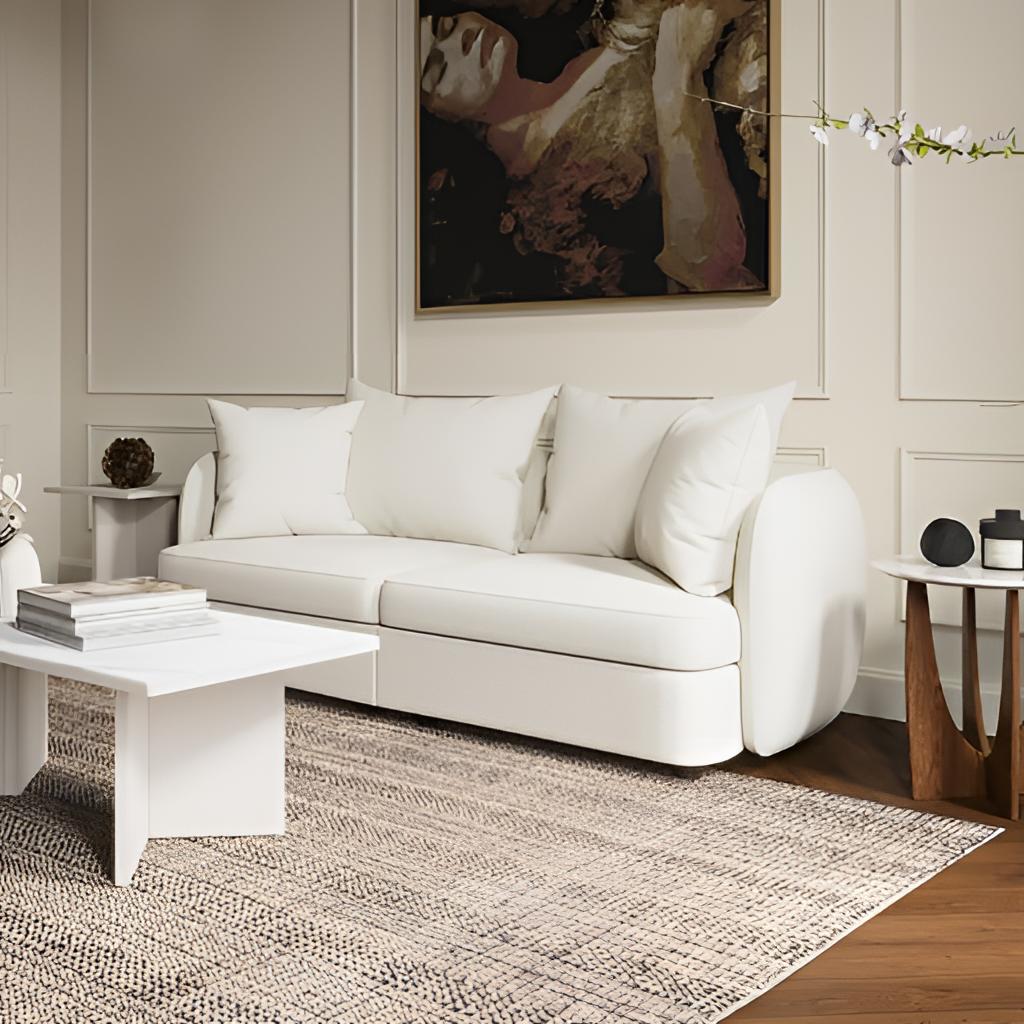
living room, fabric sectional sofa, wood flooring, with plank pattern, contemporary, beige paint wallpaper, with solid pattern